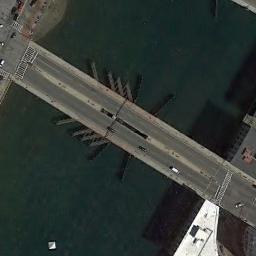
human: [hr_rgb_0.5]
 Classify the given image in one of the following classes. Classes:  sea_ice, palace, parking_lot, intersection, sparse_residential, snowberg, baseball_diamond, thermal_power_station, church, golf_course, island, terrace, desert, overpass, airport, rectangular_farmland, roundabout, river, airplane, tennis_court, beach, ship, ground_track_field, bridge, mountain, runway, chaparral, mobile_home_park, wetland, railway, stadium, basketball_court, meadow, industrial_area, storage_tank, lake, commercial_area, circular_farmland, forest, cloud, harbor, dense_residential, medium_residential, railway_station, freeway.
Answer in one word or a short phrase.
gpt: bridge